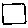
Label: square